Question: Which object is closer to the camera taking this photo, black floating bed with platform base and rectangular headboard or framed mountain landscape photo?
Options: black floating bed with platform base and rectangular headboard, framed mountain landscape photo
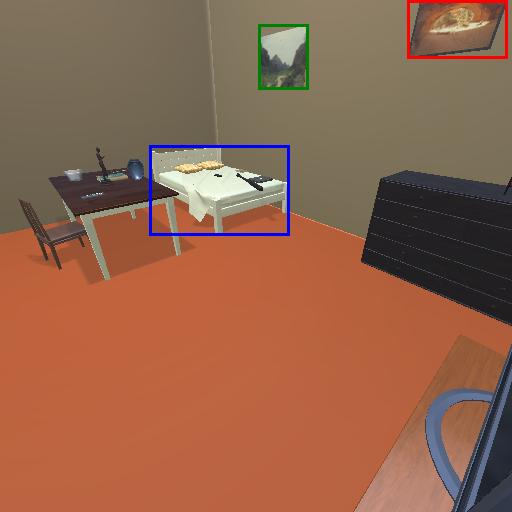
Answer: black floating bed with platform base and rectangular headboard